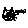
Label: cat